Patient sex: M
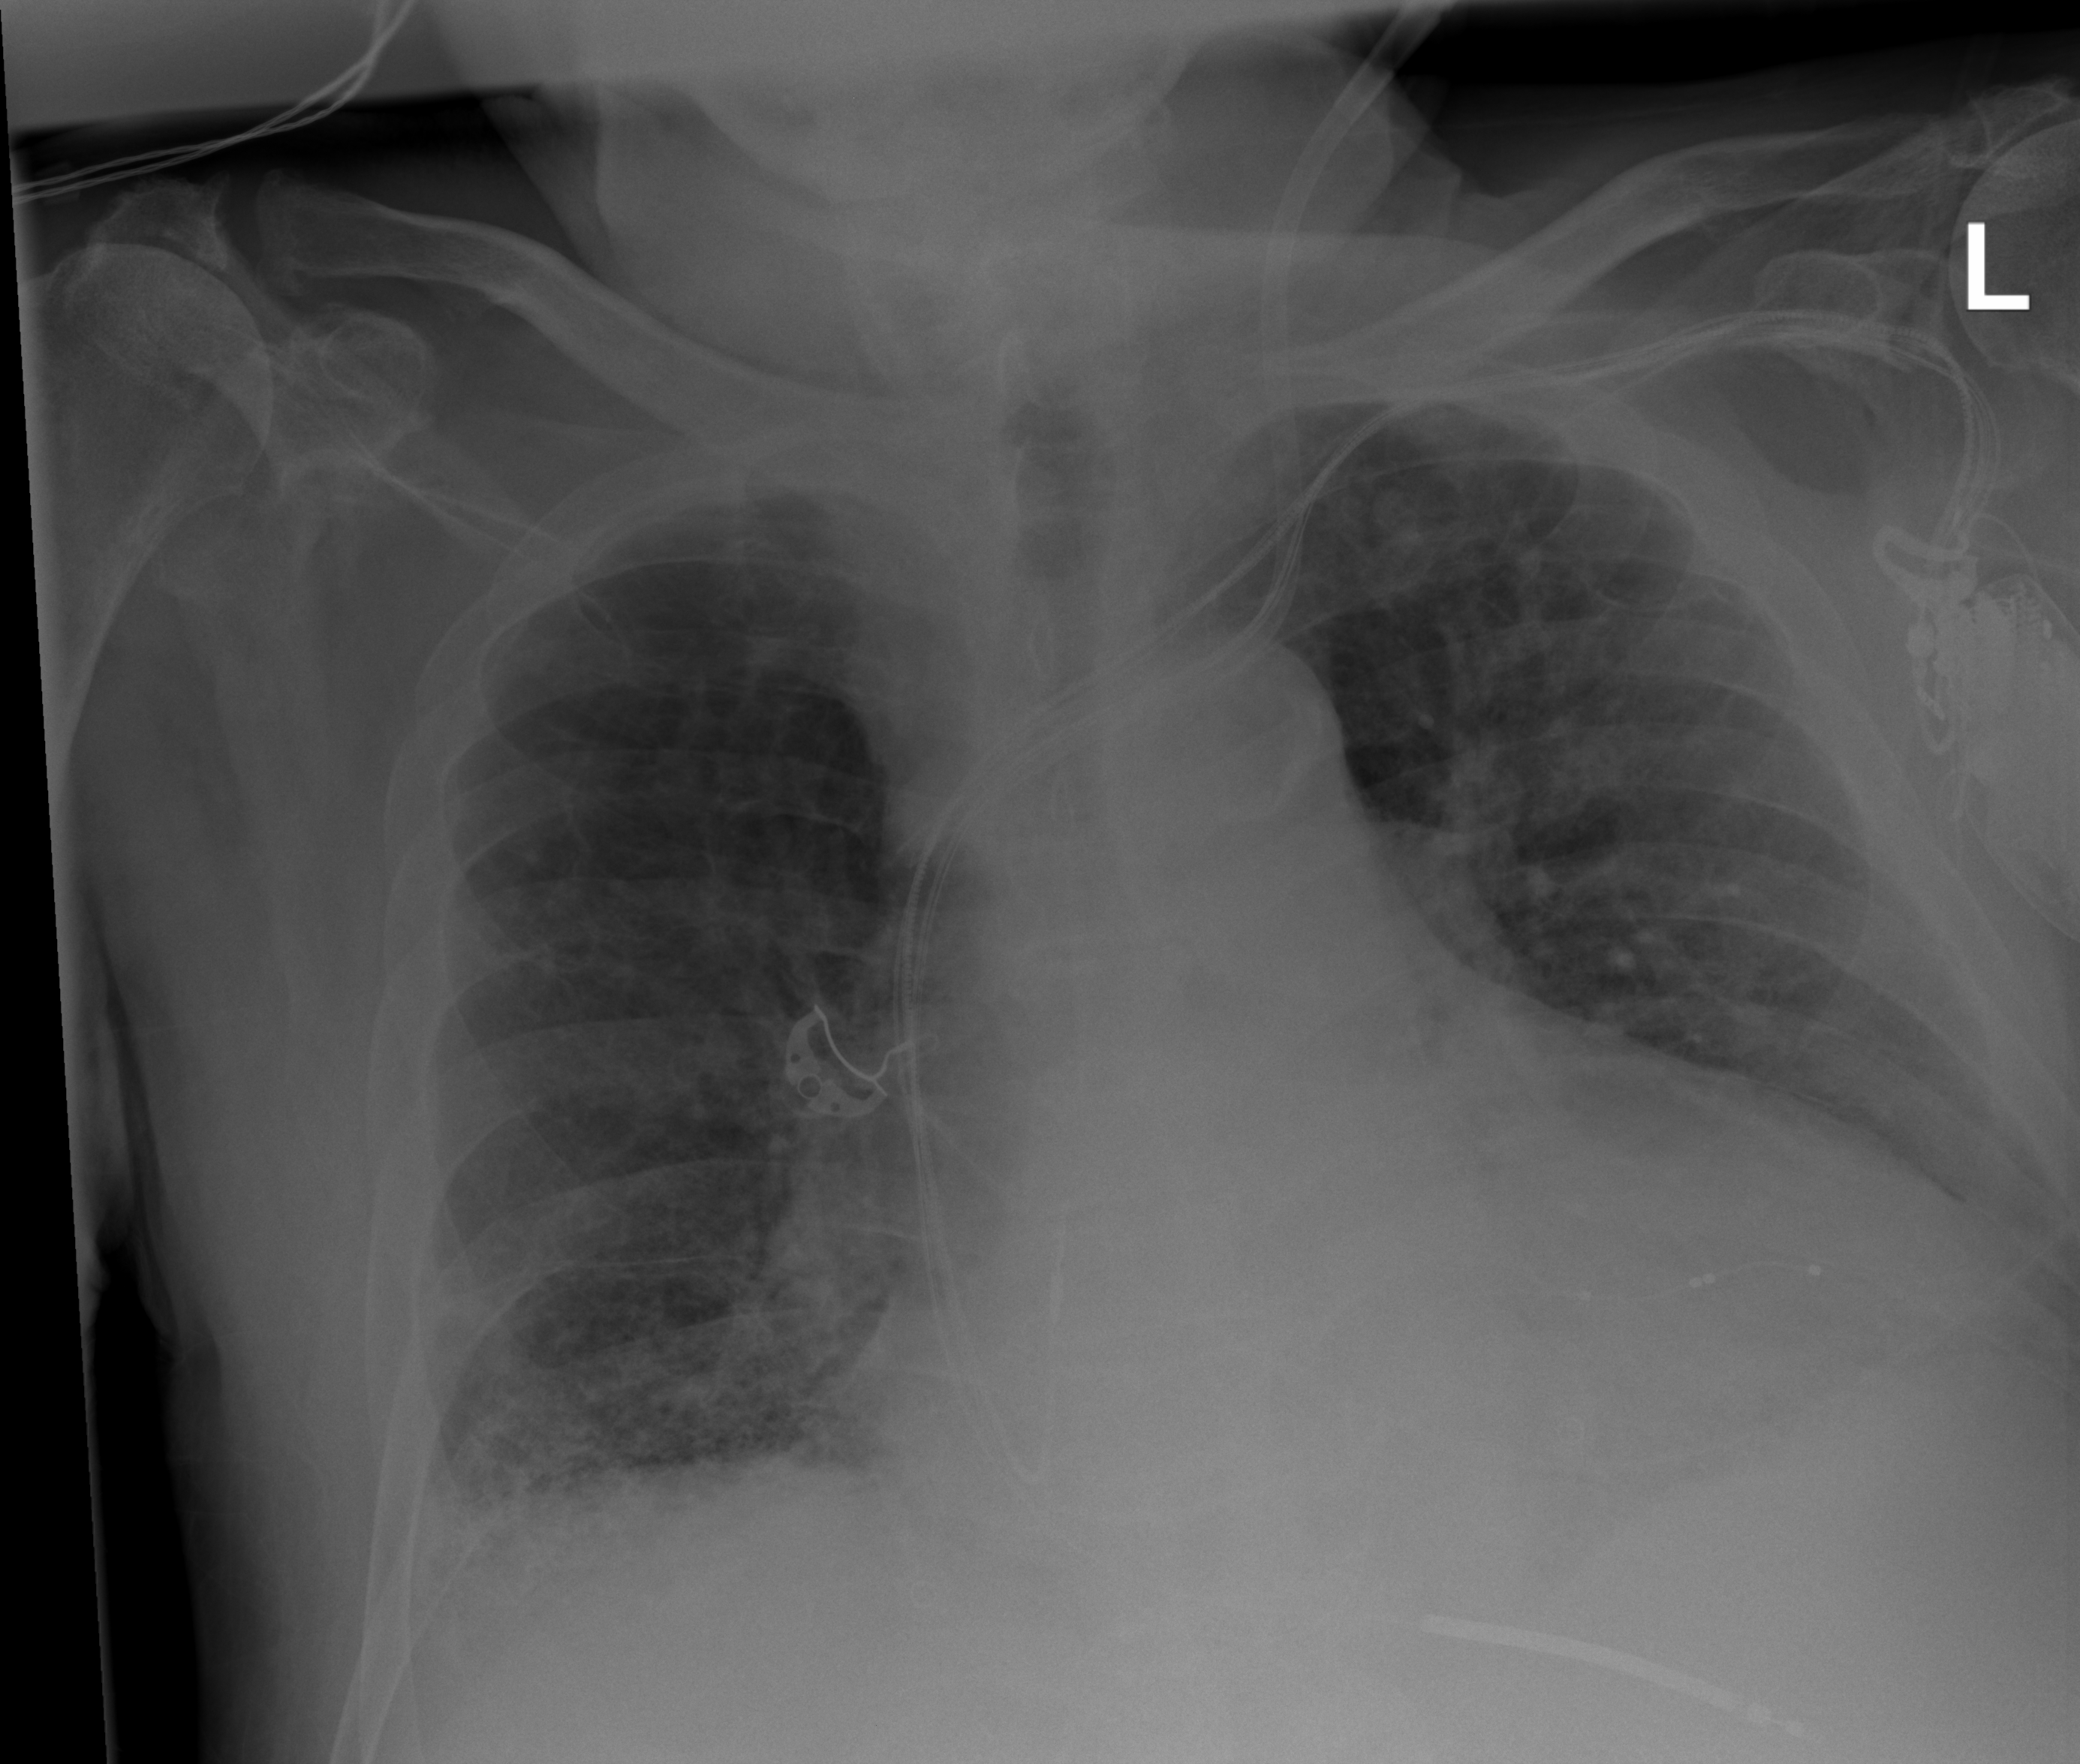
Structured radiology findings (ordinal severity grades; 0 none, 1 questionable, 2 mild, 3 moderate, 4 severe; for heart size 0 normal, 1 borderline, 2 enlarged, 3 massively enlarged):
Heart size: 2
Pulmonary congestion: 2
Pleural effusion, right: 2
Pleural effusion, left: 2
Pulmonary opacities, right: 0
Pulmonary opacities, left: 0
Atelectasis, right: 2
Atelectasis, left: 2